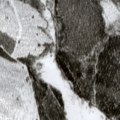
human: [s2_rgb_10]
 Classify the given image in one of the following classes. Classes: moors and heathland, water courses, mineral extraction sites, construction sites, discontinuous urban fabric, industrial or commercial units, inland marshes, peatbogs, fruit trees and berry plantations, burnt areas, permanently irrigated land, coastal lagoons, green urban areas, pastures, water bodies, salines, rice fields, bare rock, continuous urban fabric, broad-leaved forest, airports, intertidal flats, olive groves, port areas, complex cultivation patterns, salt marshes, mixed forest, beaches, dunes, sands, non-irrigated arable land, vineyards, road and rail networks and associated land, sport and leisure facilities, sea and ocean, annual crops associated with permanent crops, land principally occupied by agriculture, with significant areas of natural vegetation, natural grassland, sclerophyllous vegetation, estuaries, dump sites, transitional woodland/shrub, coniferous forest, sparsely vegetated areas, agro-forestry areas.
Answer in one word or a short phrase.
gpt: coniferous forest, mixed forest, transitional woodland/shrub, peatbogs